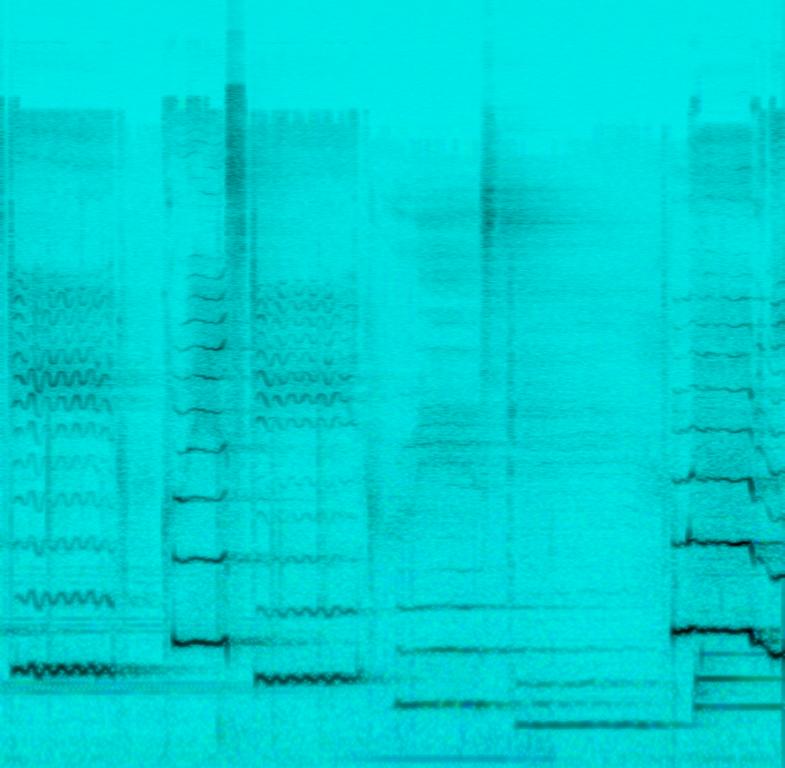
A female vocalist sings this sweet melody. The tempo is medium with a ukulele accompaniment. The song is dulcet, melodic,pleasant , euphonious, simple and sweet however the male vocal backup seems completely unrelated and dissonant. It changes the vibe of this song from sweet to creepy and eerie.